Aerial crown-view tile of a tropical tree (Barro Colorado Island, Panama), acquired 20250715:
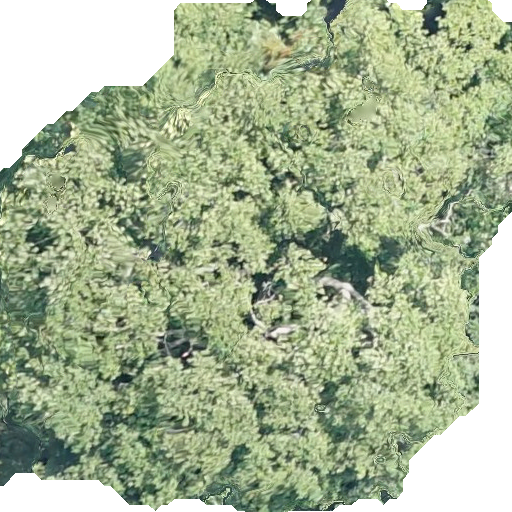
Species: Hieronyma alchorneoides
GBIF accepted scientific name: Hieronyma alchorneoides
Crown area: 371.824 m²